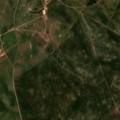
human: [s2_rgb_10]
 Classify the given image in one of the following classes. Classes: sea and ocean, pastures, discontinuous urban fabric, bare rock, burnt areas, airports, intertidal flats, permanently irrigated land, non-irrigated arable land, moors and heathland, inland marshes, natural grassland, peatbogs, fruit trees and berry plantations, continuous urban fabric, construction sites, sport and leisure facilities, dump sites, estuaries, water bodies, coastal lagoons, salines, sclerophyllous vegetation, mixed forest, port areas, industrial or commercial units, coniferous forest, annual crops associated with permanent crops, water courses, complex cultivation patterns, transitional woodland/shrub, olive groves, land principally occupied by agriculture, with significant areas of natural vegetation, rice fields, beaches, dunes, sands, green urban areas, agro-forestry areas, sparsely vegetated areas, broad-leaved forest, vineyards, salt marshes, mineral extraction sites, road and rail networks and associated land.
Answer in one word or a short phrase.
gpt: continuous urban fabric